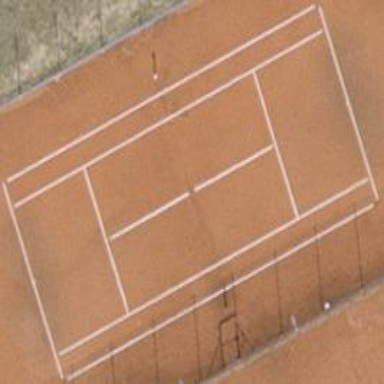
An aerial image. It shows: Tennis court on pitch.